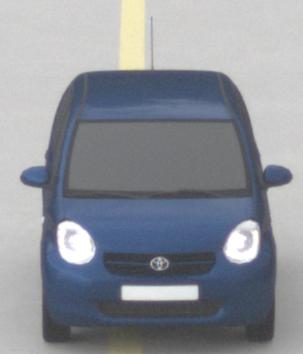
Make: Toyota
Model: Passo
Detailed model: Toyota Passo X Yururi
Model produced from: 2010
Model produced until: 2016
Doors: 5
Color: blue
Road condition: dry road
Daytime: midday
Contrast: low contrast